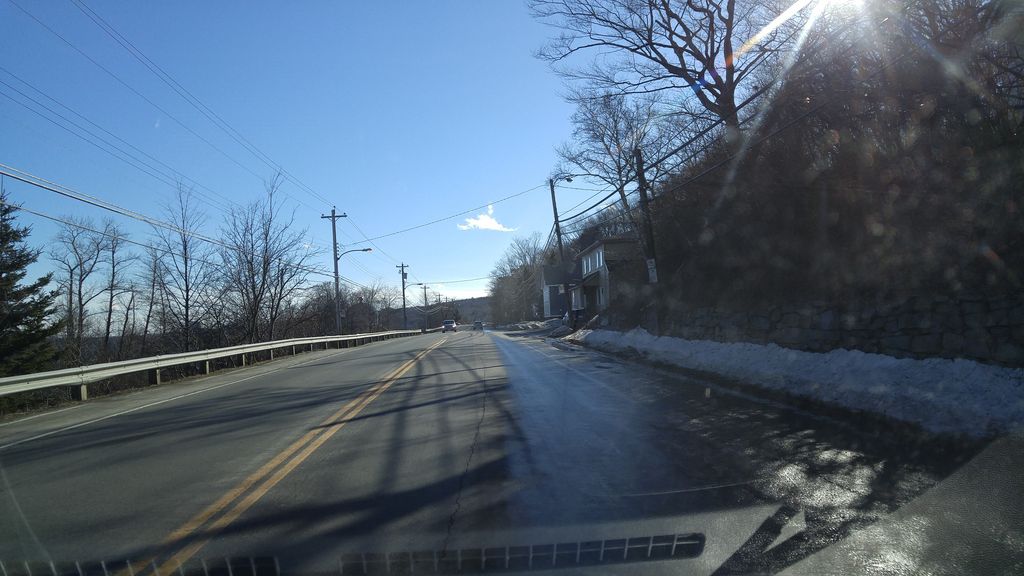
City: halifax